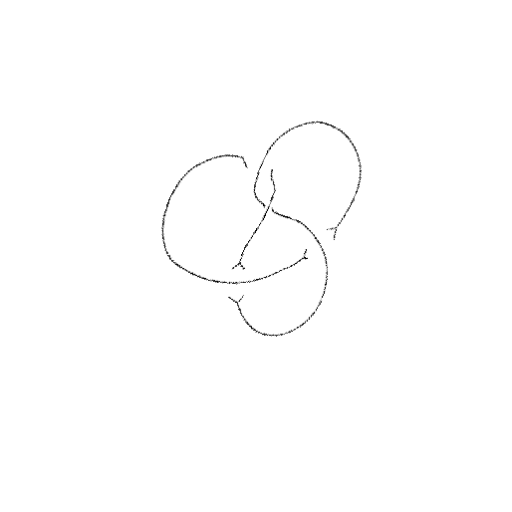
Crossing number: 4